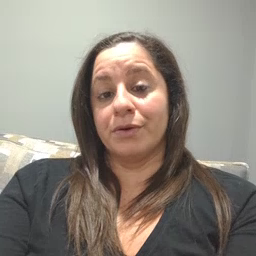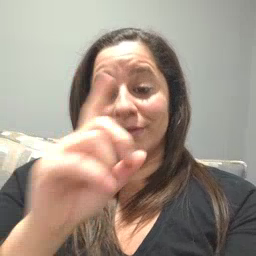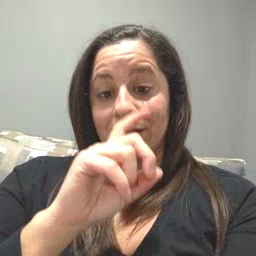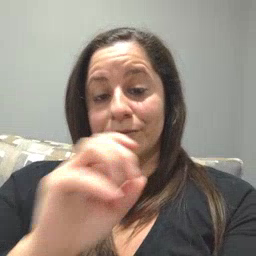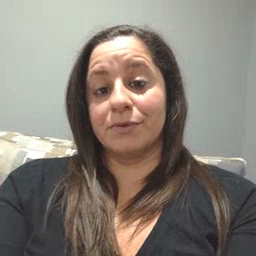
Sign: doll